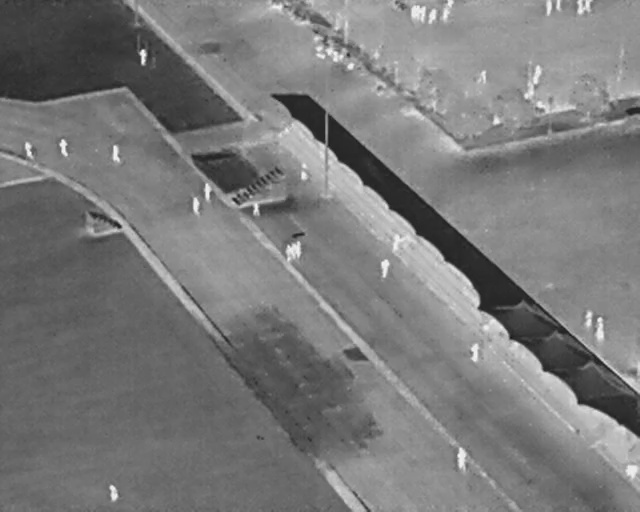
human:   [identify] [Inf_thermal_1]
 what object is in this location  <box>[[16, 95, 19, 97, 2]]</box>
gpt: <ref>1 medium person at the bottom left</ref>